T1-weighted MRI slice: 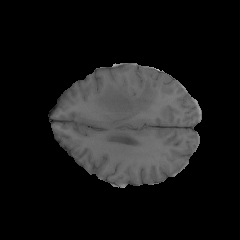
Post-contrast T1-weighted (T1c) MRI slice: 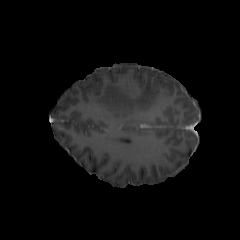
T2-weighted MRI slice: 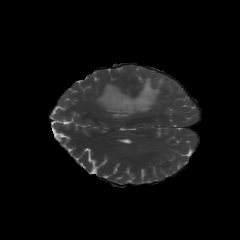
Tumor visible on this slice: yes